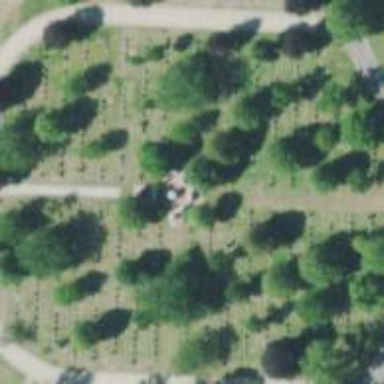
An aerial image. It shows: Columbarium tomb with historical significance.